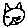
Label: cat